Question: I have a weird issue coming up. I am parsing data and pulling out a URL for an image, then setting it to a cell's ''imageView''. From what I can understand, I should set the size of the ''cornerRadius'' to half the image's height. Because I am pulling the data into a table view cell with a height of 100, I am setting the corner radius to 50.
Yet when the view load's on the first initial load of the images, they are coming out as small diamonds. When I rotate the device (which rotates the table view too), it automatically brings back the full size image, with the roundness too.
Here's an example image of the initial load,

Does anybody know why this occurs?
Here is my tableView code
'''
- (UITableViewCell *)tableView:(UITableView *)tableView cellForRowAtIndexPath:(NSIndexPath *)indexPath
{
static NSString *CellIdentifier = @"Cell";
UITableViewCell *cell = [tableView dequeueReusableCellWithIdentifier:CellIdentifier forIndexPath:indexPath];
NSDictionary *generatedUsers = [self.randomlyGeneratedUsersArray objectAtIndex:indexPath.row];
NSURL *url = [NSURL URLWithString:[generatedUsers valueForKeyPath:@"user.picture"]];
cell.textLabel.text = [NSString stringWithFormat:@"%@ %@", [generatedUsers valueForKeyPath:@"user.name.first"], [generatedUsers valueForKeyPath:@"user.name.last"]];
cell.detailTextLabel.text = [generatedUsers valueForKeyPath:@"user.location.street"];
[cell.imageView setImageWithURL:url placeholderImage:[UIImage imageNamed:@"placeholder"]];
cell.imageView.layer.cornerRadius = 50.0f;
cell.imageView.layer.masksToBounds = YES;
return cell;
}
'''
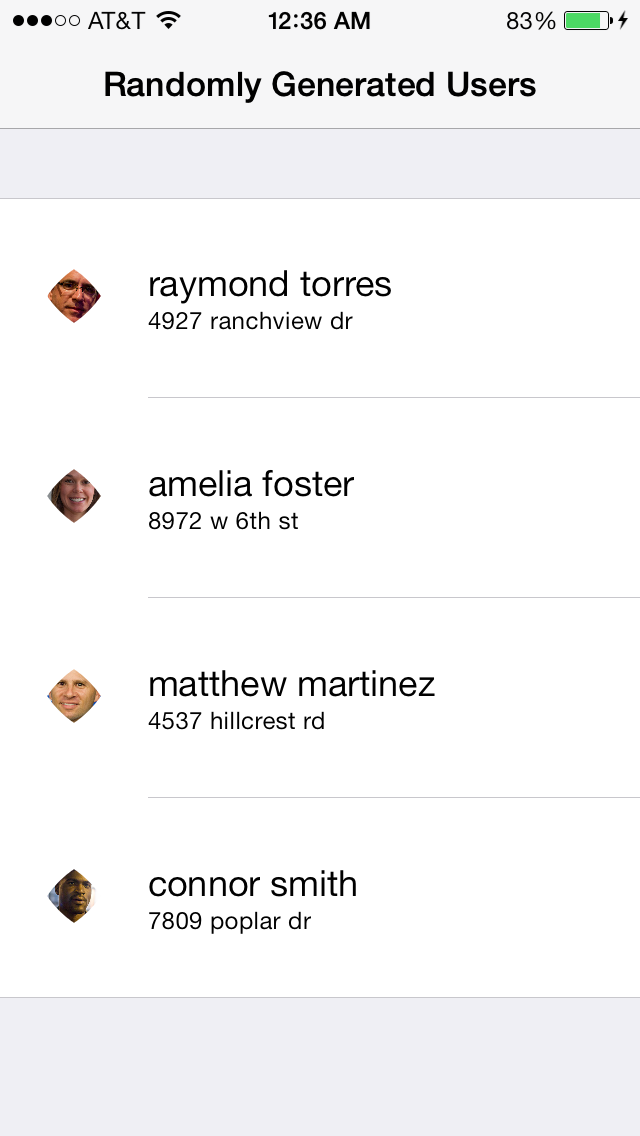
Answer: Are you sure something like Auto-Layout isn't changing your imageView height at runtime?
try setting the corner radius like this:
'''
cell.imageView.layer.corderRadius = (cell.imageView.bounds.size.height /2);
//And to try figure out what's going on...
NSLog(@"Cell imageview height: %f",cell.imageView.bounds.size.height);
'''